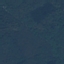
Land use / land cover: Forest